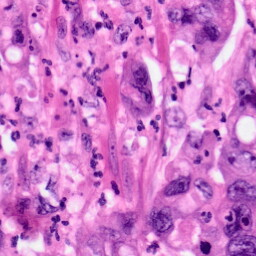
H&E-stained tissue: Pancreatic